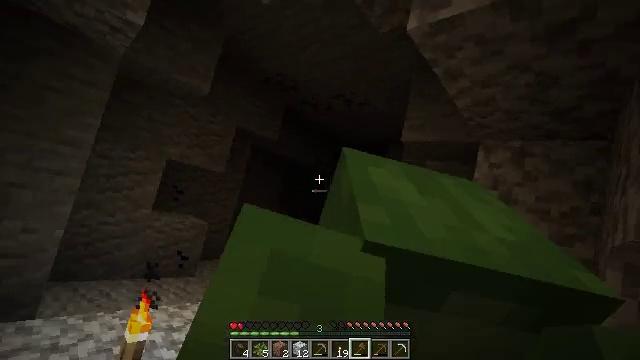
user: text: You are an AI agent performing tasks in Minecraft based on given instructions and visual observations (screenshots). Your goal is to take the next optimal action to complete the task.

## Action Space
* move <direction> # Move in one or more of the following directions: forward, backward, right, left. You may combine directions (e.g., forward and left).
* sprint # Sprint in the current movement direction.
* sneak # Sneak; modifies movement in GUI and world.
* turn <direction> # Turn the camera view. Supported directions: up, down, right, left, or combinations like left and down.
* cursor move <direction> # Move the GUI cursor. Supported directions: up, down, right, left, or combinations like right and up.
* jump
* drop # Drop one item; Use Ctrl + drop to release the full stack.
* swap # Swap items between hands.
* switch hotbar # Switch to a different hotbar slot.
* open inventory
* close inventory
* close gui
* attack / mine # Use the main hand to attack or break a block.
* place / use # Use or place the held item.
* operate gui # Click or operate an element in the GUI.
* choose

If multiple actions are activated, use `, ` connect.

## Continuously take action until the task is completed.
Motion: motion action
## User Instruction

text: Kill mobs.
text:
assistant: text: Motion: attack / mine